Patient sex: M
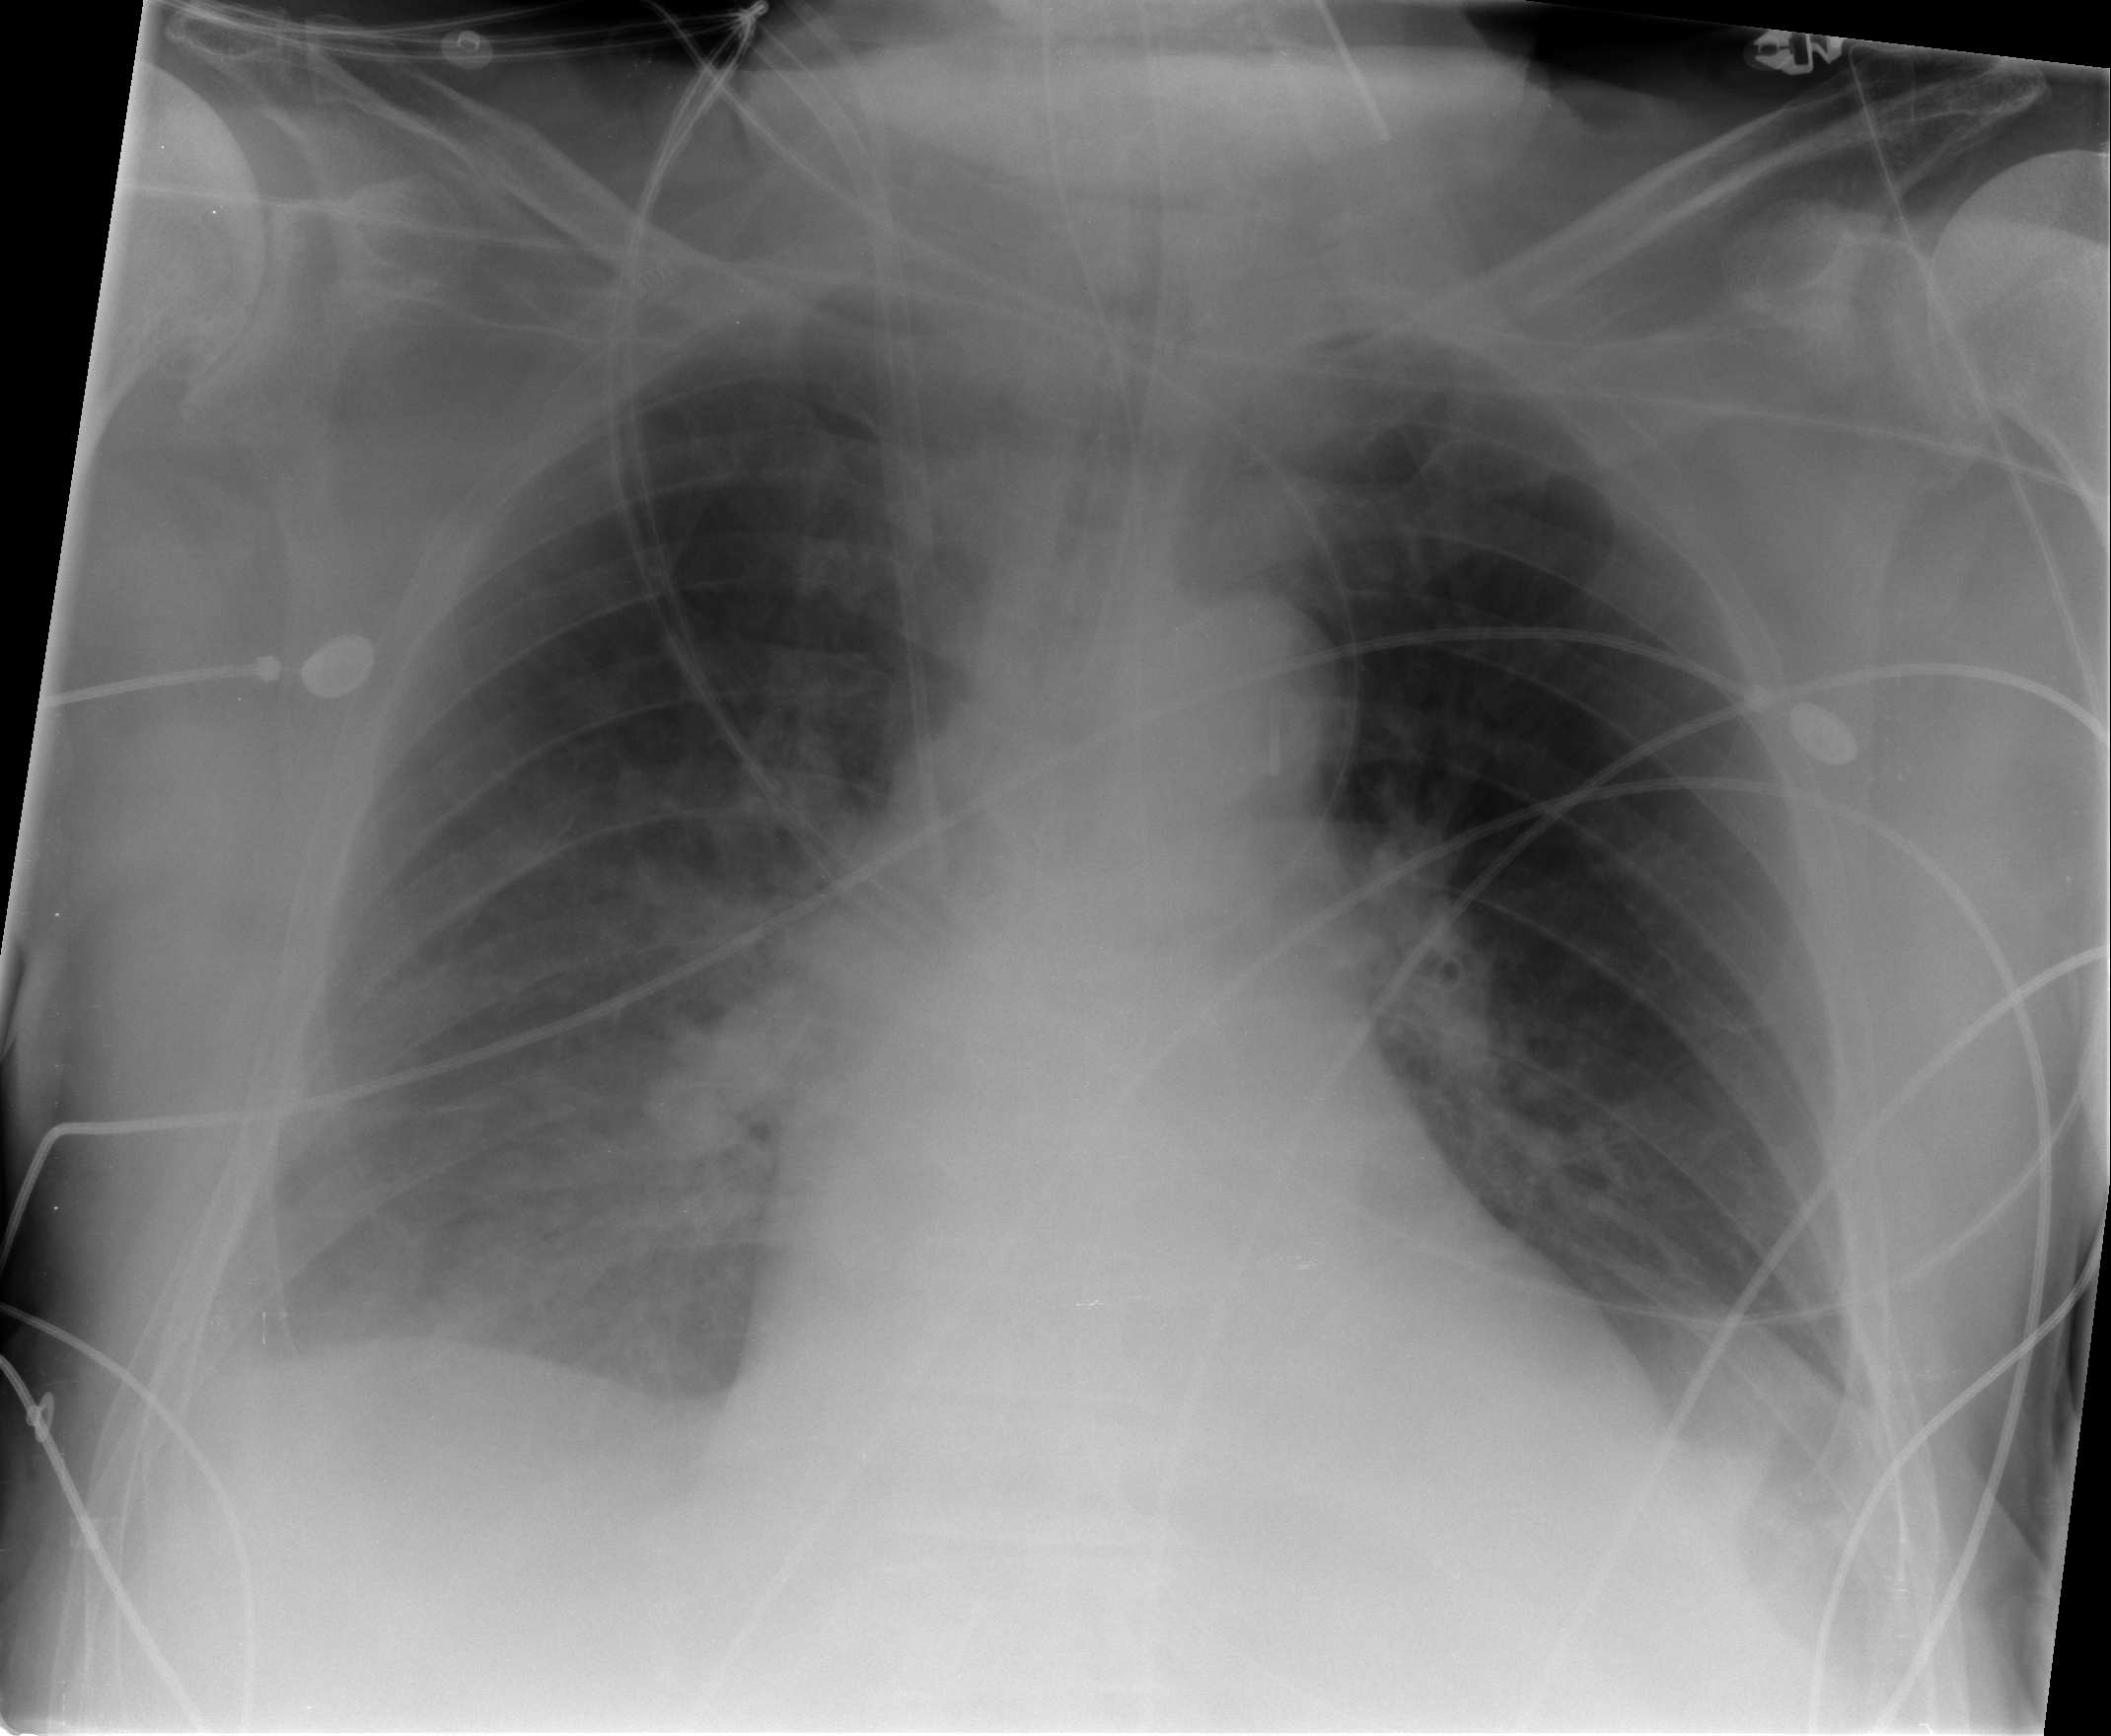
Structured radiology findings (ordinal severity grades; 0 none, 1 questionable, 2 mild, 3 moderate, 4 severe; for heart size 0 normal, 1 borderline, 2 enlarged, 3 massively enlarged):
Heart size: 2
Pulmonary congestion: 2
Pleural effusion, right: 2
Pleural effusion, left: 1
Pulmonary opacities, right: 2
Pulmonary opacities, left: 0
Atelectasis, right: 2
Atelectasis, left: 2